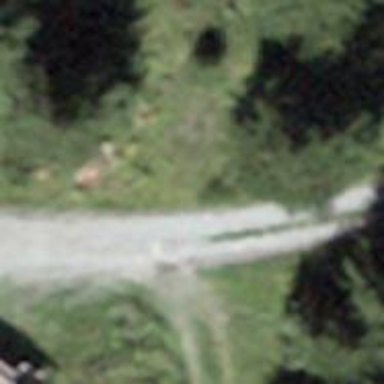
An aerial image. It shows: Gravel track with track type of grade3.